Field crop: maize
Growth stage: 2
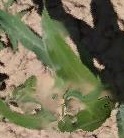
Species: maize